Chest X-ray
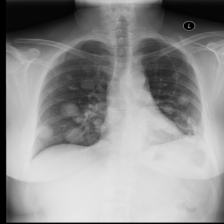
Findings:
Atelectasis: negative
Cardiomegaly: negative
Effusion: positive
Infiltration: negative
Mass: negative
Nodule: positive
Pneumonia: negative
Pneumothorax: negative
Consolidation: negative
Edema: negative
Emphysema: negative
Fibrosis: negative
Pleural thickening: negative
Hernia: negative